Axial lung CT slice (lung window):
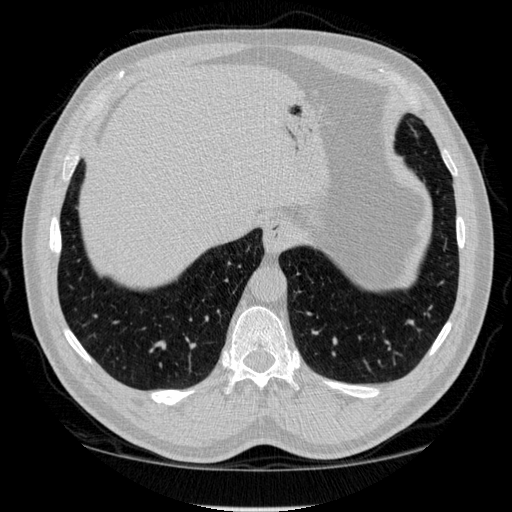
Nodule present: no